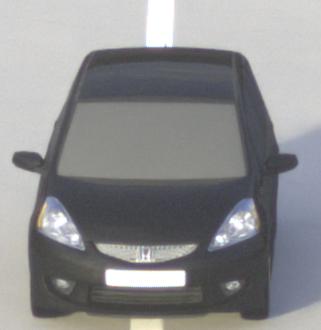
Make: Honda
Model: Jazz 1.2
Detailed model: Jazz (III) (11/08 - 04/11)
Model produced from: 2008/11
Model produced until: 2010/10
Doors: 5
Color: black
Road condition: dry road
Daytime: morning or afternoon
Contrast: medium contrast